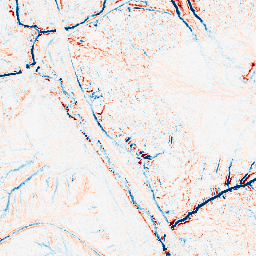
Category: edge_preserving
Decomposition family: median
Decomposition parameters: size: 7
Upsampling method: quadratic
Upsampling parameters: scale: 8
Upsampling scale: 8